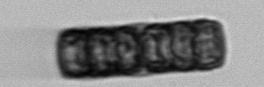
Label: Paralia_sulcata